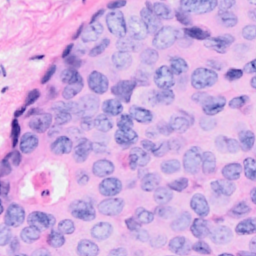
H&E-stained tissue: Breast